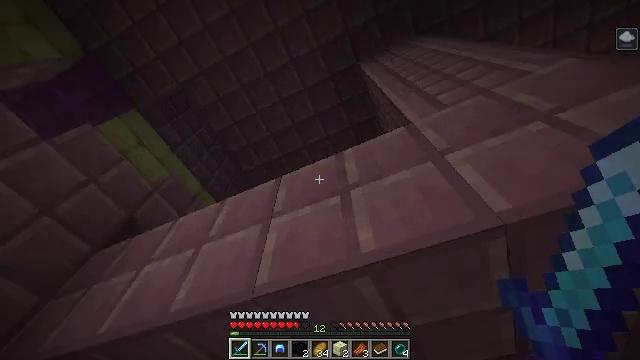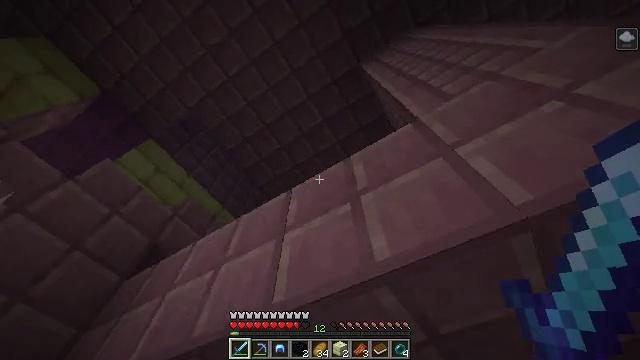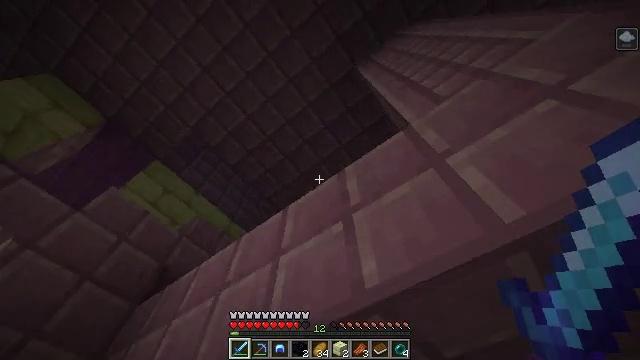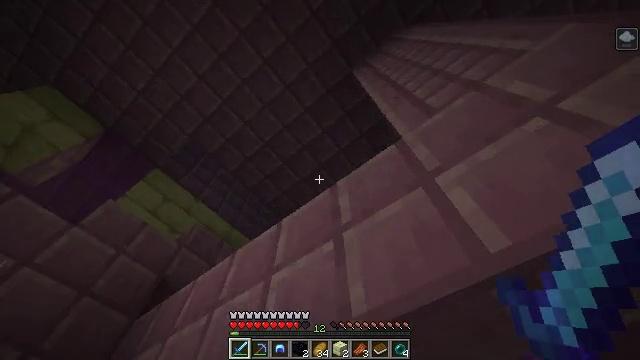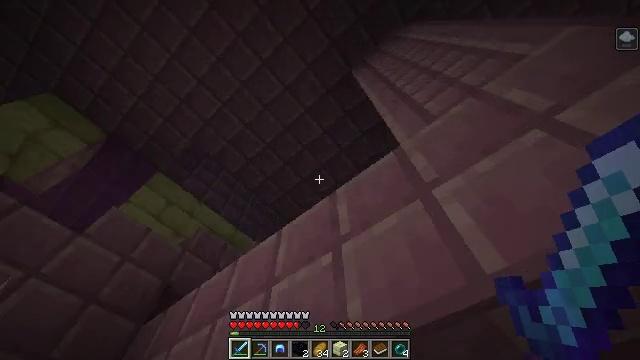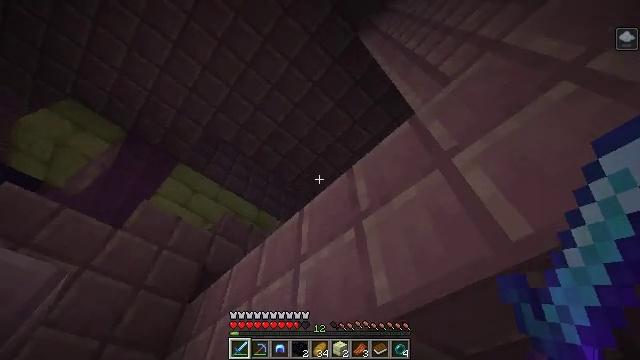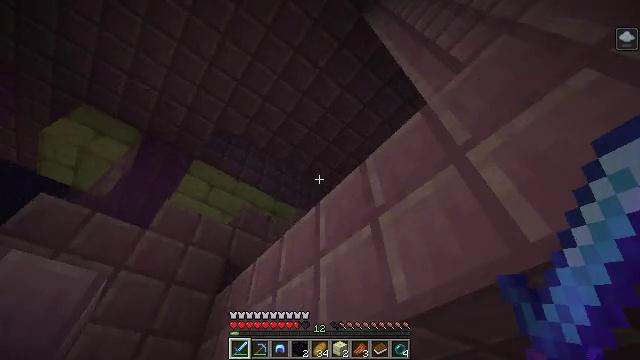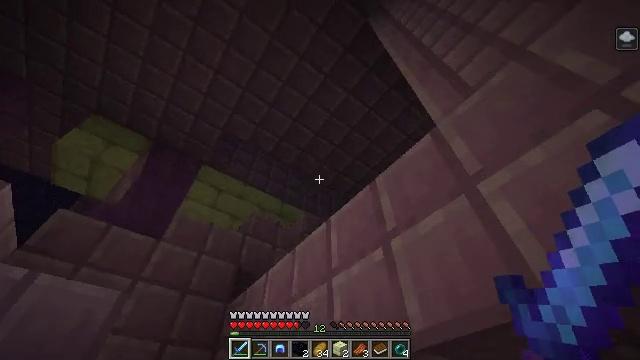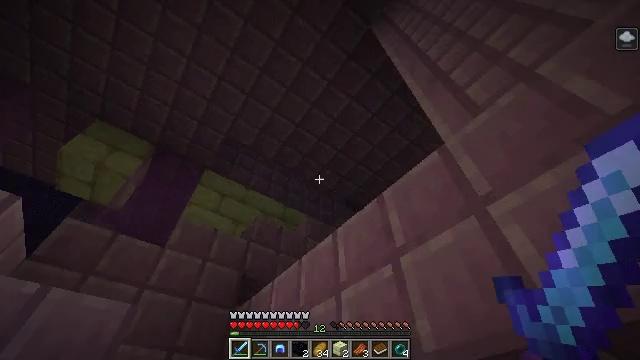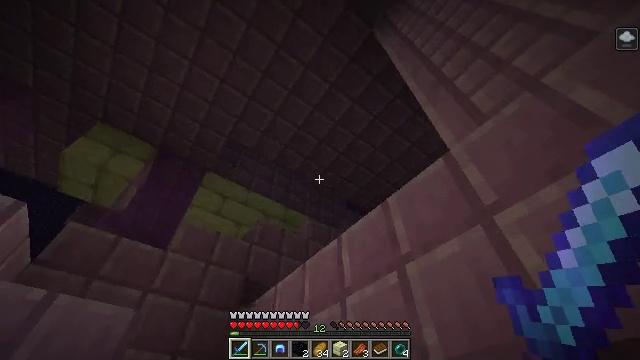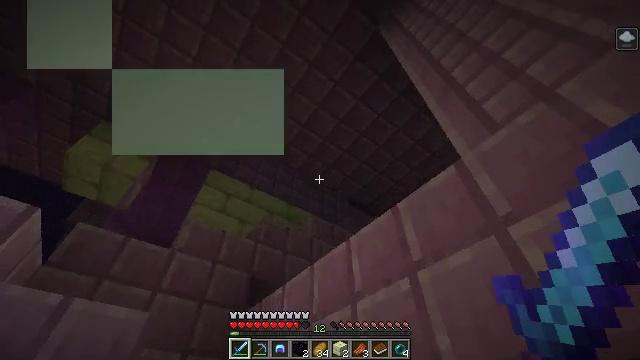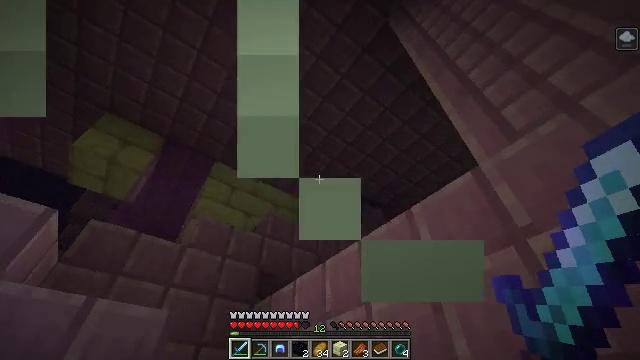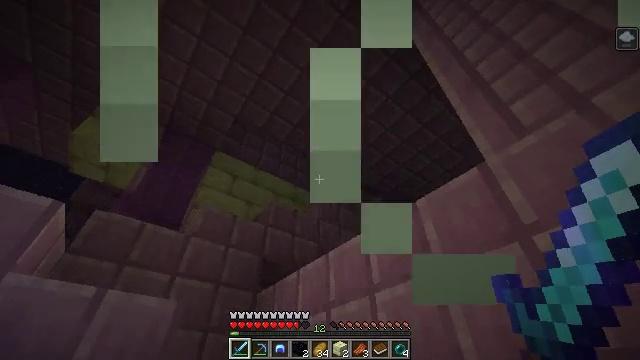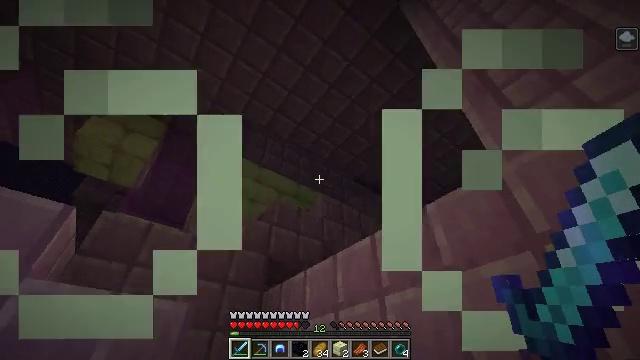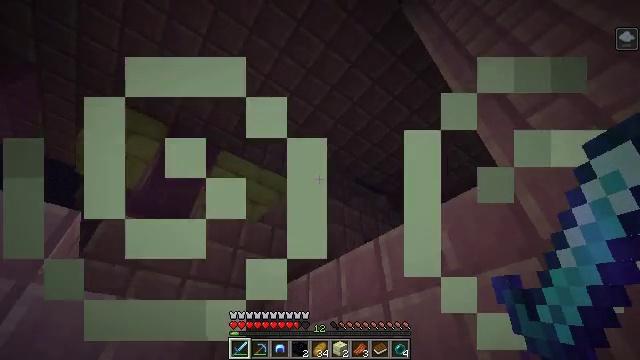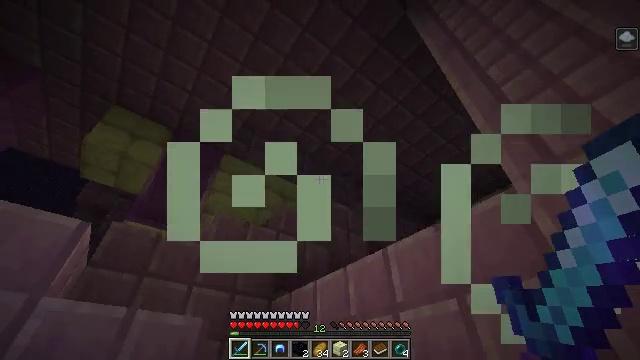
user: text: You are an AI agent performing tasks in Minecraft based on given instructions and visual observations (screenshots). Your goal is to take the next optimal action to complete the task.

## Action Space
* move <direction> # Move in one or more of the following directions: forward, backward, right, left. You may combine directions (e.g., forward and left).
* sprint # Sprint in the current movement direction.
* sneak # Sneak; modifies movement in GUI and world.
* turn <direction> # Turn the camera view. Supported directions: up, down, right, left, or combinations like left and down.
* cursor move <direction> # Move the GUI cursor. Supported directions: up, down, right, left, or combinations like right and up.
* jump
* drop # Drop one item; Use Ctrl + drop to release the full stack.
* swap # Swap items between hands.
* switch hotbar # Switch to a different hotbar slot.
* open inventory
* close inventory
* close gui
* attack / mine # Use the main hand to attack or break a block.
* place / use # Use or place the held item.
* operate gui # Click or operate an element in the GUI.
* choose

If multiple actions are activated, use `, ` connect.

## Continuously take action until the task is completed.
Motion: motion action
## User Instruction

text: Attack the purpur pillar to gather it.
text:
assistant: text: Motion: move back, turn left and up
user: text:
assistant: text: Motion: move back and move left, turn left
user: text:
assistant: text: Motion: move back and move left, turn left
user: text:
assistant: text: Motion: move back and move left, turn left
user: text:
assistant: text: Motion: move back and move left, turn left and down
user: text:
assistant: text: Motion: move back and move left, turn left and down
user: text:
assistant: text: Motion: move left, turn left and down
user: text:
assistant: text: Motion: move left
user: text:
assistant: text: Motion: move left
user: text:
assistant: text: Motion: move left, turn down
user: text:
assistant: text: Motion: turn down
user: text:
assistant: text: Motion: turn down
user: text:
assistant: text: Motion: turn down
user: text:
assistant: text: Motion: no_op
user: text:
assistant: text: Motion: no_op
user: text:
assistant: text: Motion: turn down
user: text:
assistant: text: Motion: turn right and down
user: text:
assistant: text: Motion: turn down
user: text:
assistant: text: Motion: no_op
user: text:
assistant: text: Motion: no_op
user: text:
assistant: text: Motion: no_op
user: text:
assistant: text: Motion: turn down
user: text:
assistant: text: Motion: turn down
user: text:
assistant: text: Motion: no_op
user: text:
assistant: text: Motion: no_op
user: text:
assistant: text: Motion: turn right
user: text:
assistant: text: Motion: turn right
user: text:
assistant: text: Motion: turn right
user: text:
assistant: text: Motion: turn right and down
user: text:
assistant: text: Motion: turn right and down